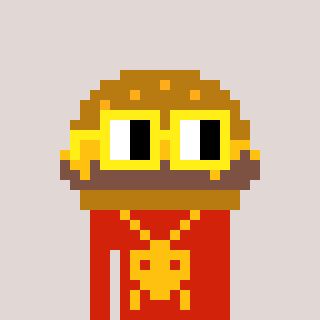
a pixel art character with square yellow glasses, a burger-shaped head and a red-colored body on a warm background